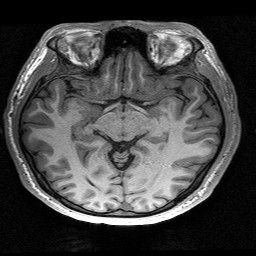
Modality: T1w
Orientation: coronal
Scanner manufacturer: siemens
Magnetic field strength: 3 T
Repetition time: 2.53 s
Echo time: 0.00267 s